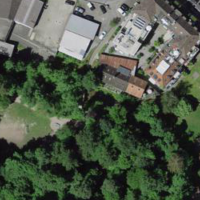
EUNIS habitat code: 53
Species observed at this site:
Motacilla cinerea
Mercurialis perennis
Fagus sylvatica
Acer pseudoplatanus
Cinclus cinclus